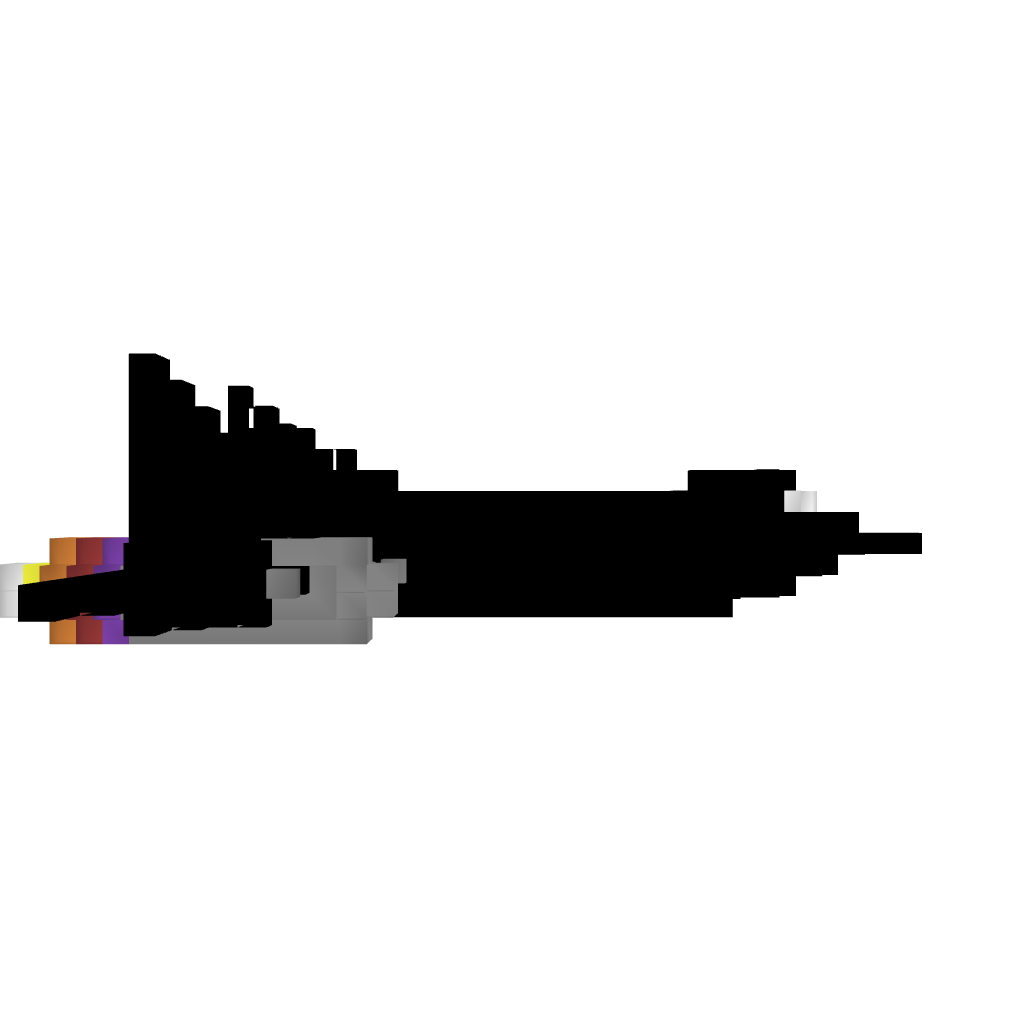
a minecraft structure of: Blackbird Aircraft bad low quality